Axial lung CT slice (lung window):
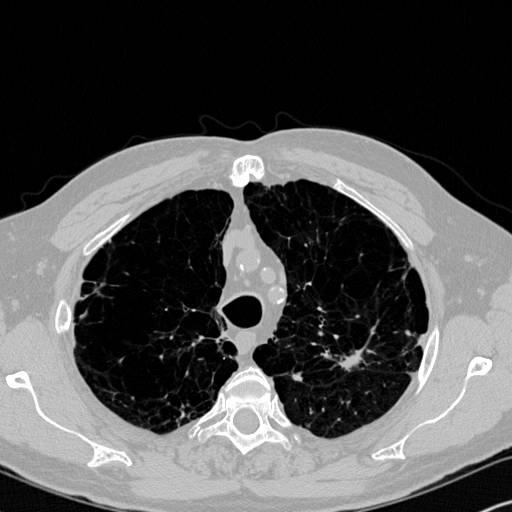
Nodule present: yes
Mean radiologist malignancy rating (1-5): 4